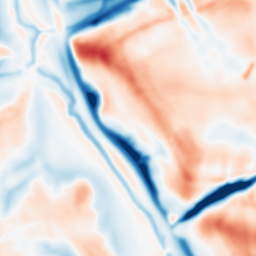
Category: multiscale
Decomposition family: dog_multiscale
Decomposition parameters: sigma_ratio: 1.6
n_scales: 4
base_sigma: 2
Upsampling method: cubic_mitchell
Upsampling parameters: scale: 2
Upsampling scale: 2